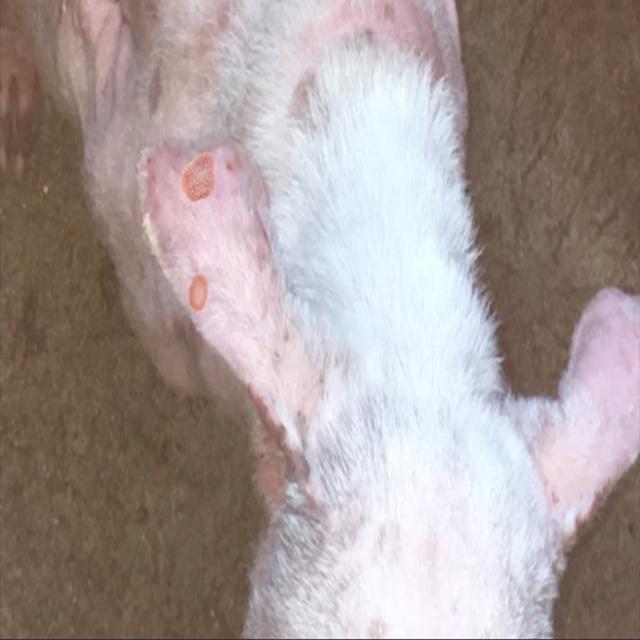
Canine ringworm (Dermatophytosis) — fungal infection caused by Microsporum or Trichophyton. Presents with circular alopecia, scaling, crusting, and broken hairs.